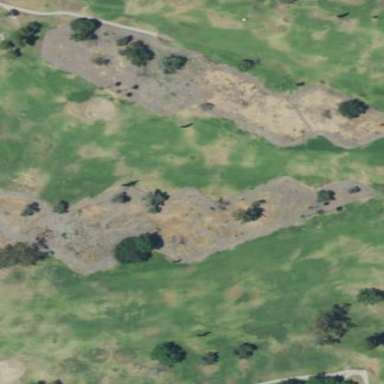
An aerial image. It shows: Grassy fairway on golf course.